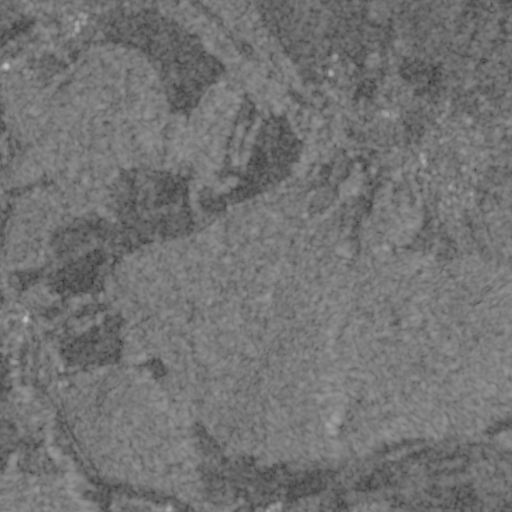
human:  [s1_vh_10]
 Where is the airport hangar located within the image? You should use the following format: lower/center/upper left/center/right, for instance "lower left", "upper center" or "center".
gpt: The airport hangar is located in the center right of the image.
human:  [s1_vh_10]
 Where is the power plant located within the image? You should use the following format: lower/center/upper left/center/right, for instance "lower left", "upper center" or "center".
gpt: There is no power plant in the image.

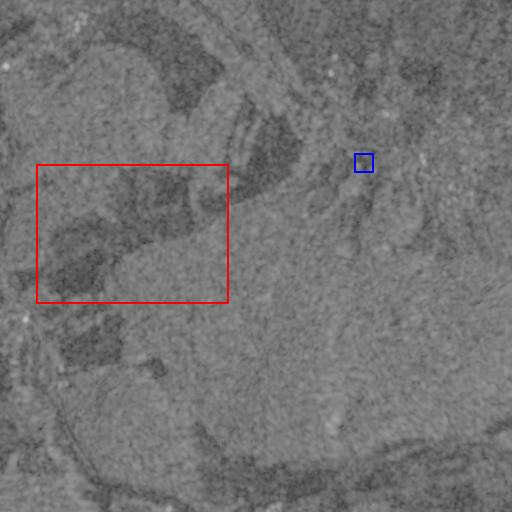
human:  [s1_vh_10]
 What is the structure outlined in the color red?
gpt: The structure outlined in red is a crop field.
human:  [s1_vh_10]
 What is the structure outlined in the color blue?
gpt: The structure outlined in blue is a park.
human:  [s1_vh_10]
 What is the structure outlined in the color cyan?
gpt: There is no cyan outline.